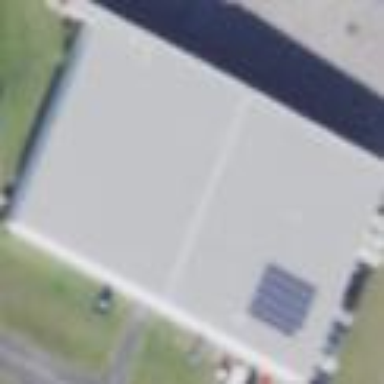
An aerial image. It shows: Building designed as airport hangar.